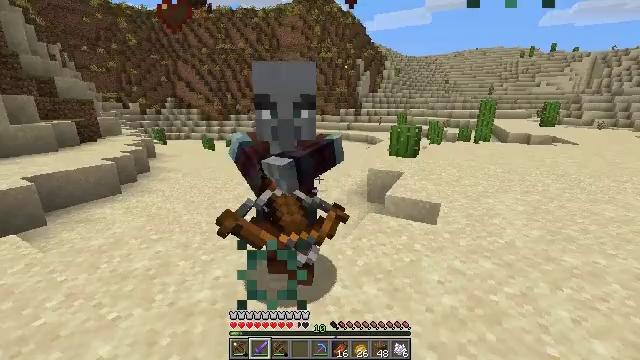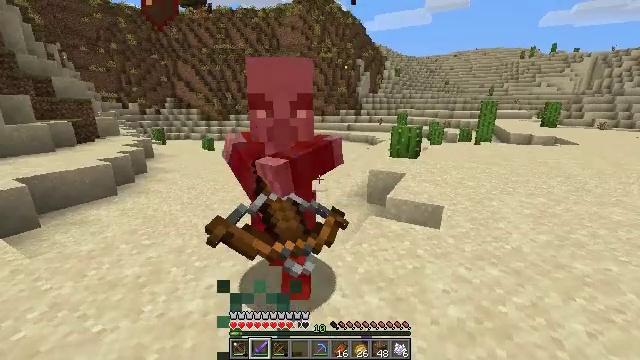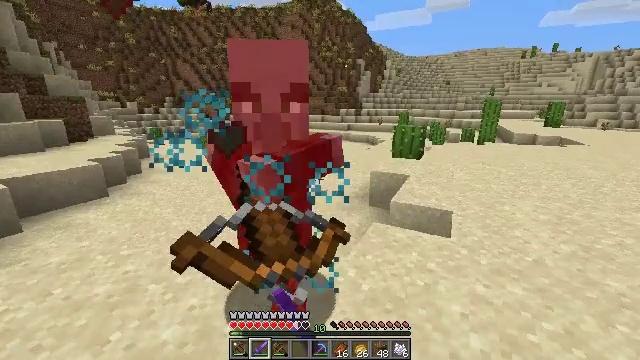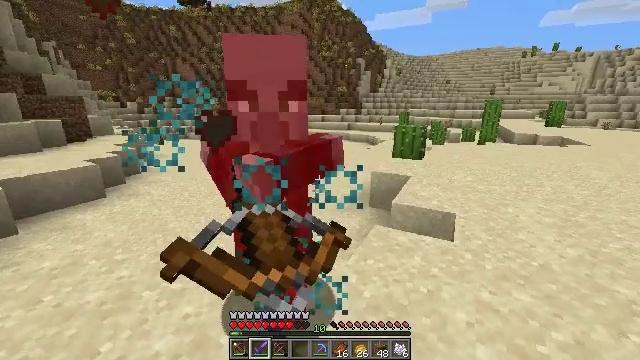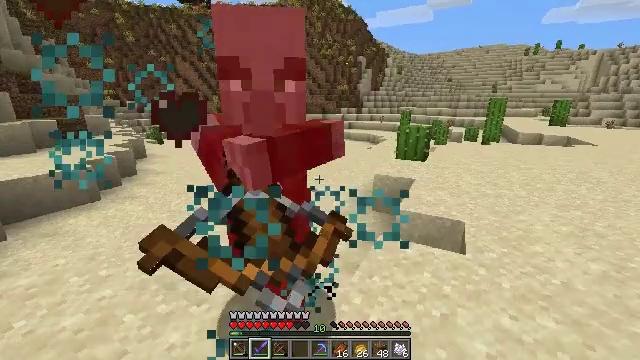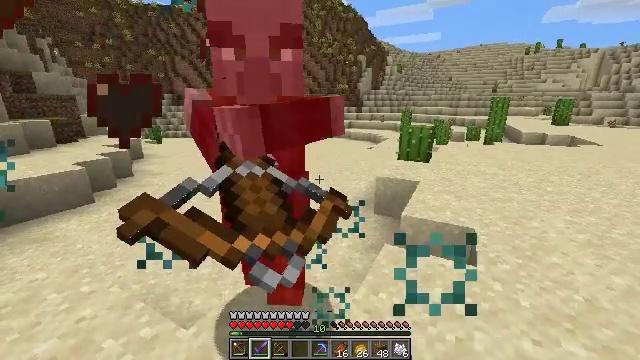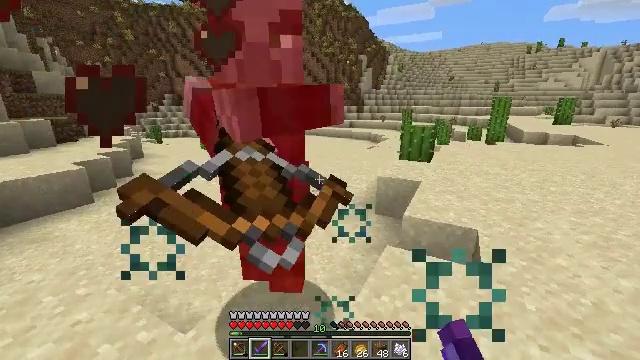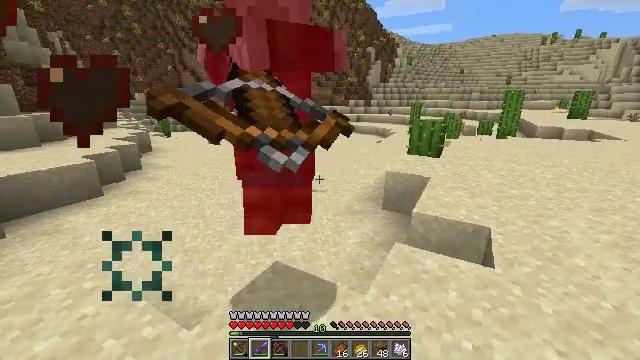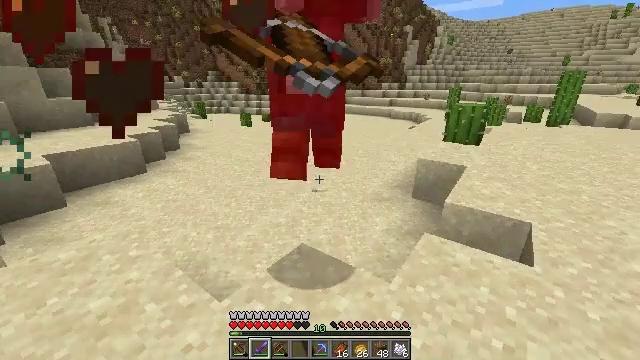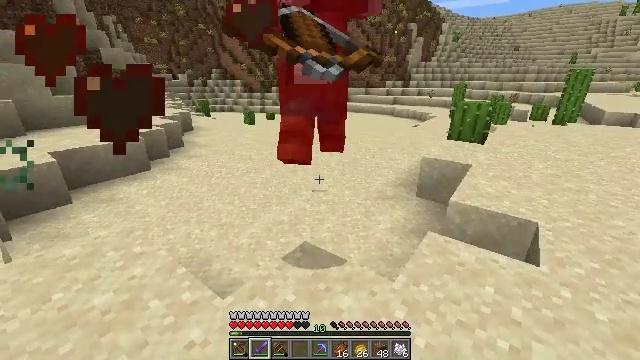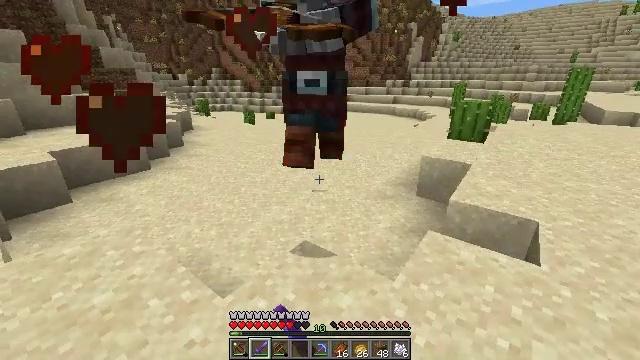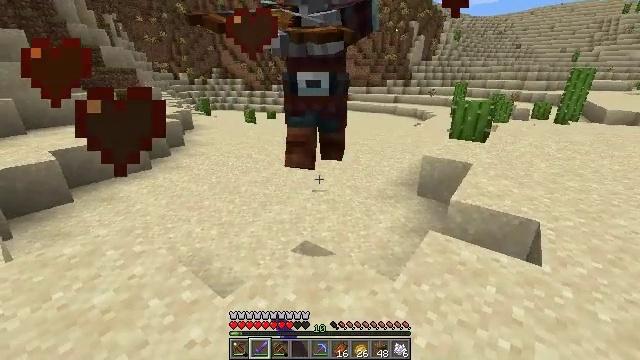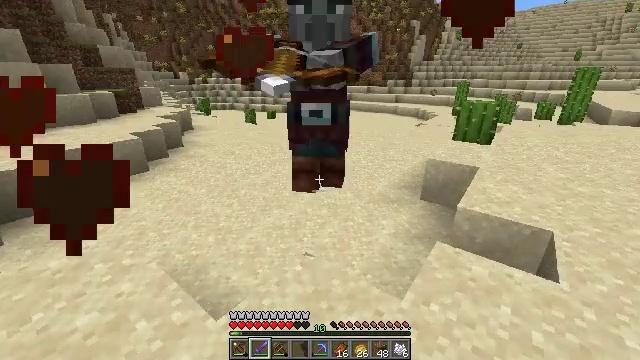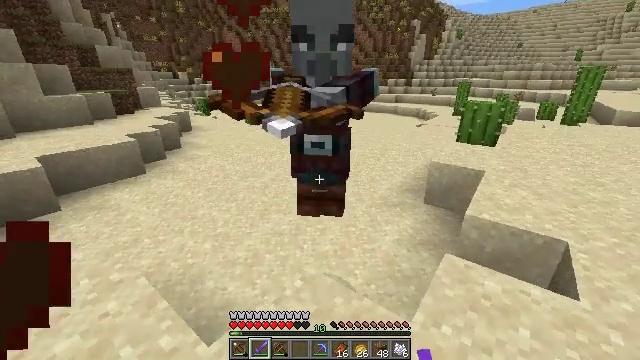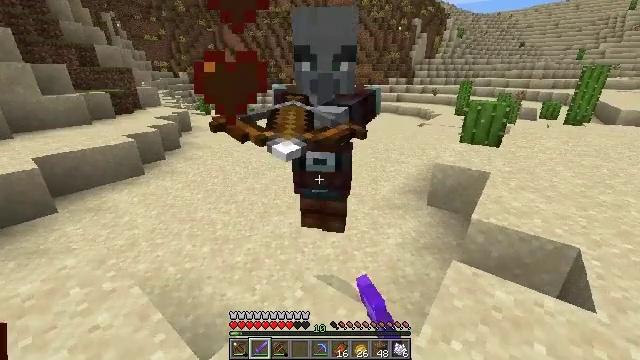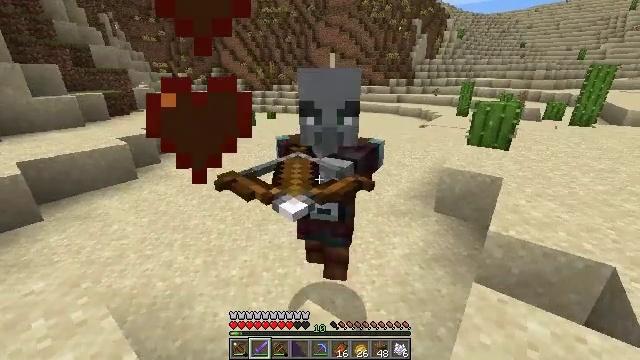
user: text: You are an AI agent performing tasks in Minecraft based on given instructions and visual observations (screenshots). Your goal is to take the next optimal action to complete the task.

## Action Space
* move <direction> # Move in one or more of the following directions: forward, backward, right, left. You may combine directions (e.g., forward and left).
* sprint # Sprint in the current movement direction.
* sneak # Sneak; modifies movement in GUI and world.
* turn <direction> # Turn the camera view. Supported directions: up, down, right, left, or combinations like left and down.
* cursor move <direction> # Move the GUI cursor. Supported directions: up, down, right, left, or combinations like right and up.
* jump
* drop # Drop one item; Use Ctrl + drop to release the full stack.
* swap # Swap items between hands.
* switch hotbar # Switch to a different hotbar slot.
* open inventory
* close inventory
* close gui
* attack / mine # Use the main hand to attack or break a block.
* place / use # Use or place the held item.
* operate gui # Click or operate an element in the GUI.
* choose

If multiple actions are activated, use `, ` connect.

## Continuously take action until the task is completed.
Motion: motion action
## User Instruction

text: Hunt the pillager.
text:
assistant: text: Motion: move forward, attack / mine
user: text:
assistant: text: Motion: move forward, attack / mine
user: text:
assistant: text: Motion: move forward, attack / mine
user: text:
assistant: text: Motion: move forward
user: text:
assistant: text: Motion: attack / mine
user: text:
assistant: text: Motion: attack / mine
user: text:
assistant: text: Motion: turn left and down, attack / mine
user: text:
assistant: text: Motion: turn left and down
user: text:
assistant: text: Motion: attack / mine
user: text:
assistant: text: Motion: attack / mine
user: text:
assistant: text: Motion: move forward, attack / mine
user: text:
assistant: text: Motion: move forward
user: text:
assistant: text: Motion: move forward, attack / mine
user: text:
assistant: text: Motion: move forward, attack / mine
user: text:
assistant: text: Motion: move forward, attack / mine
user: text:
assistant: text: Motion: move forward
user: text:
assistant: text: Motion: move forward, attack / mine
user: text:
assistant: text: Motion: move forward, attack / mine
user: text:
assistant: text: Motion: move forward, attack / mine
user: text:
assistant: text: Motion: move forward, turn right, attack / mine
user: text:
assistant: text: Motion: move forward, turn right and down, attack / mine
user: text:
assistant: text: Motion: move forward, turn right and down, attack / mine
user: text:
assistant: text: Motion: move forward, attack / mine
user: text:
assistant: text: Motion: move forward
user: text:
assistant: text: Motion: move forward, turn right and down
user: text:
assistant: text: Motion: move forward, turn right
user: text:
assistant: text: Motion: move forward, turn right
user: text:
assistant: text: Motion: turn right and up
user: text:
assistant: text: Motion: turn right and up
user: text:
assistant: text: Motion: turn right